Question: I made the Scrollable View in NGUI using following tutorials <URL> but how can I use button to scroll the objects. Like If i click on up button it ScrollView should be up and If i click on down ScrollView should be down.
Your help will be appreciated.
Thanks.

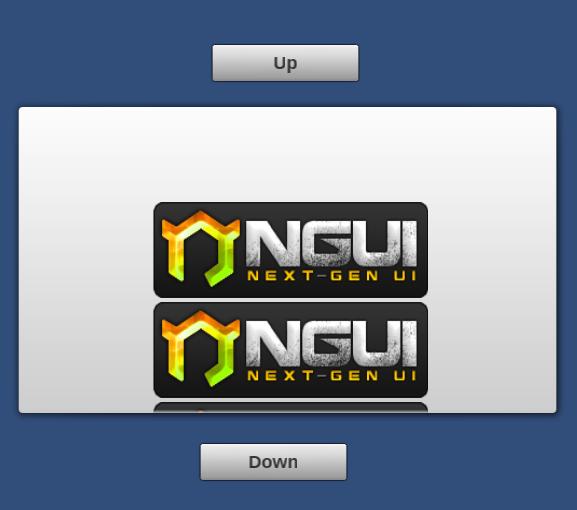
Answer: You can do two different things to have scrolling button, depending what do you mean.
1. If you want to have a scroll button, you should create UIScrollBar component, which you will attach to you UIScrollView as a horizontal or vertical scroll bar. See NGUI examples included to the package.
2. If you want to have a object on your list, which clicked will allow you to drag the UIScrollView, you should attach to this gameObject a UIDragScrollView component. It will allow you to drag-to-scroll behavior, similar to mobile list dragging experience. Again, such example should be included to the package.
EDIT: After your question clarification, the answer should be a bit different.
You should write a script, with a reference to your 'UIScrollView' and then you should call on it <URL>, which will move the scroll view.